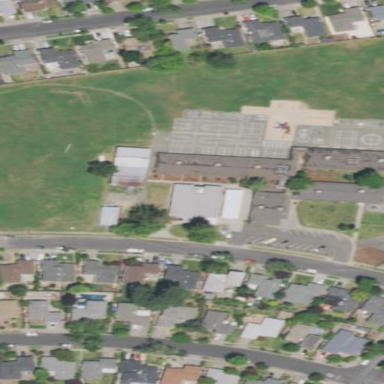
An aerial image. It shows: School.